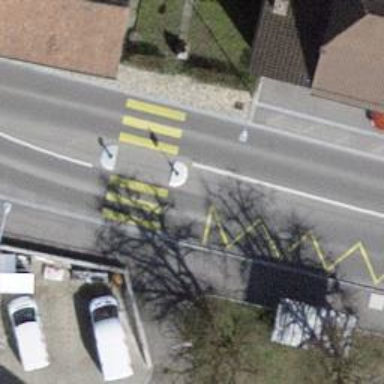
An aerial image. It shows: Uncontrolled crossing with yellow zebra marking and island.